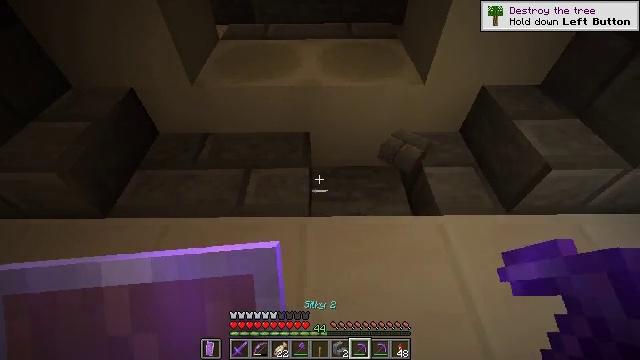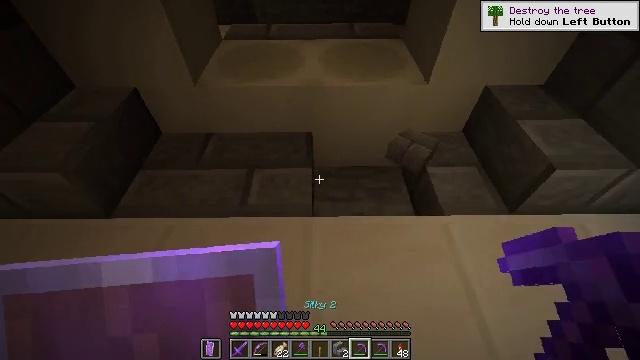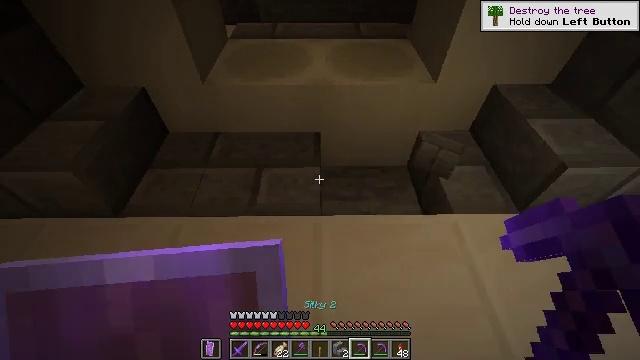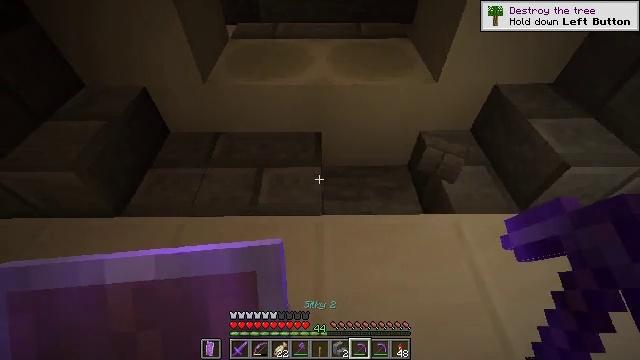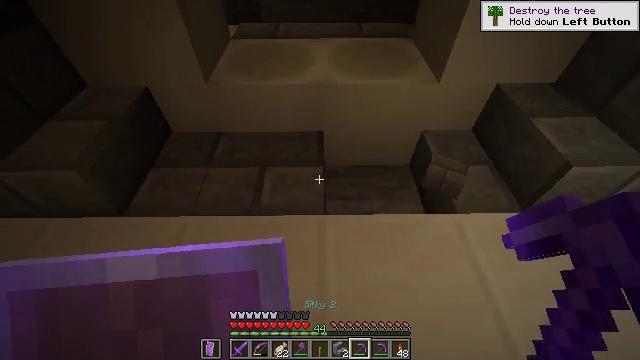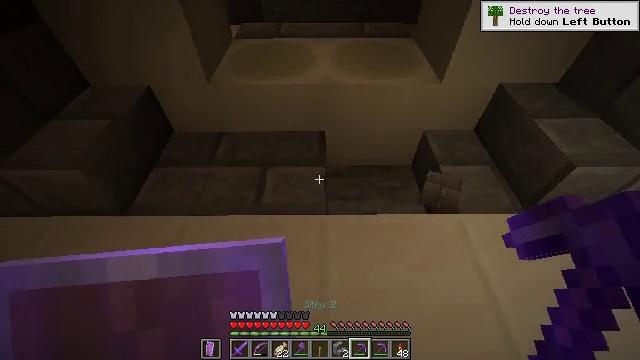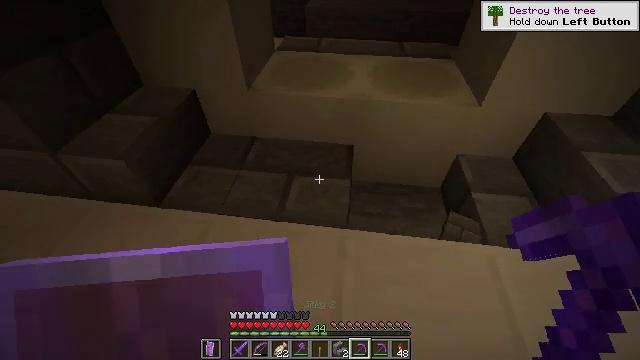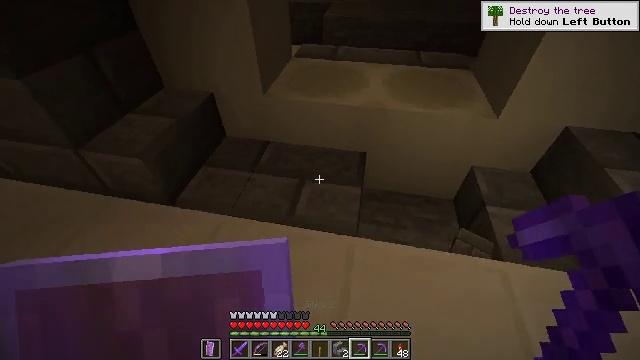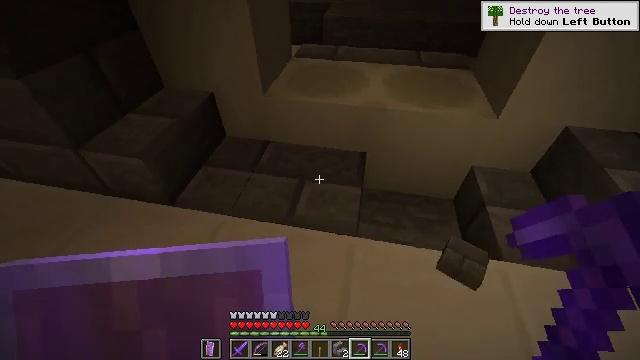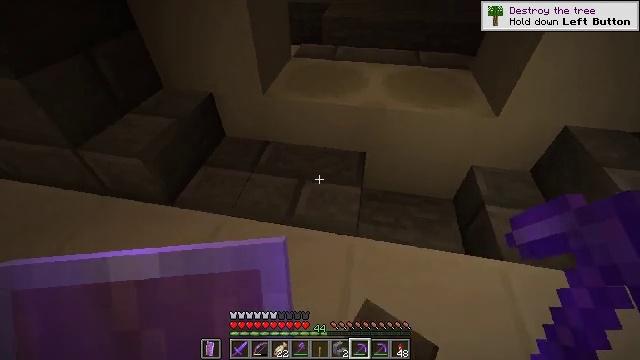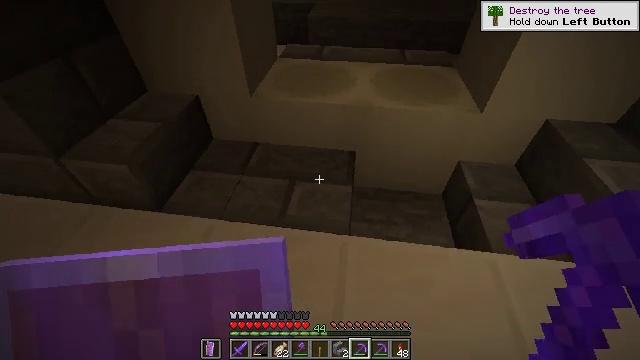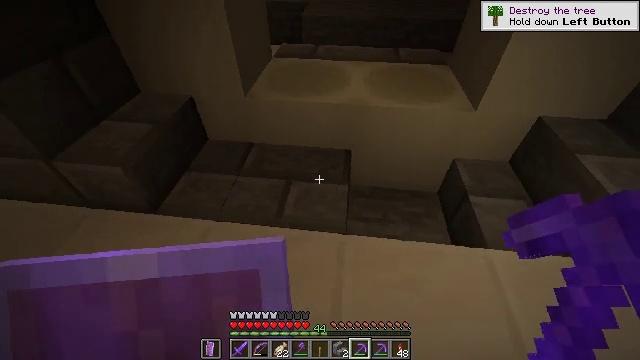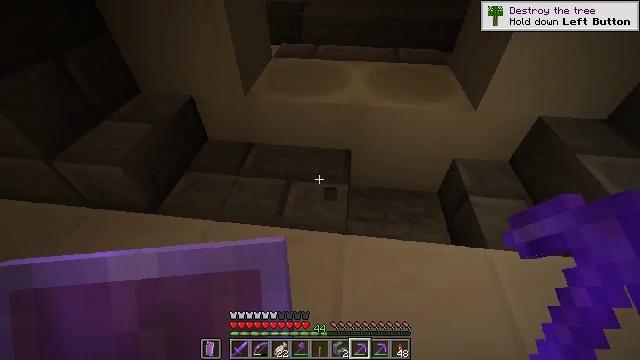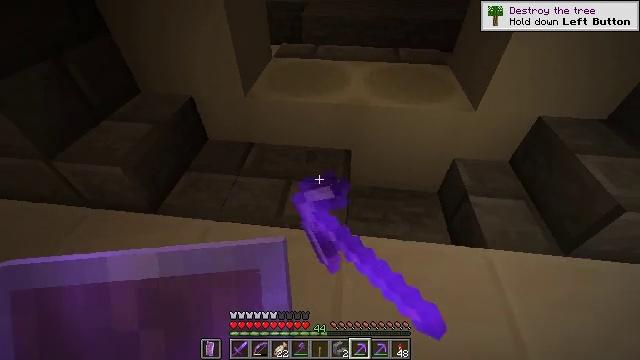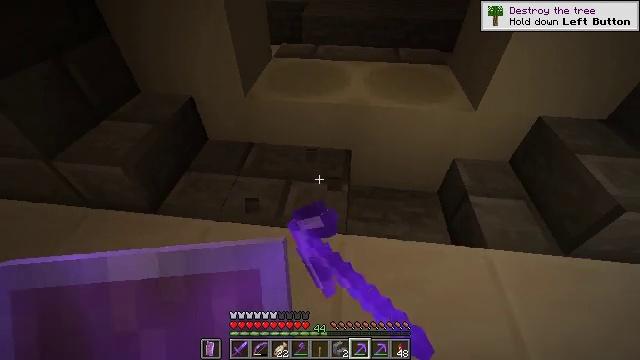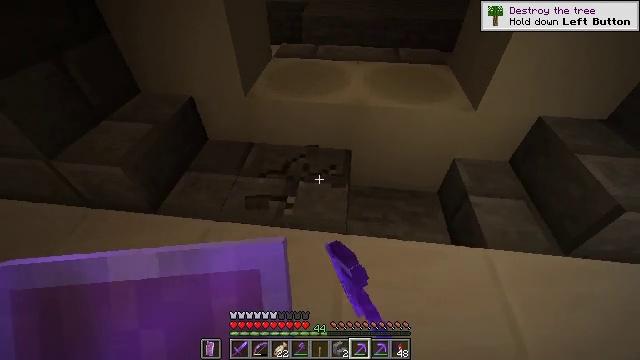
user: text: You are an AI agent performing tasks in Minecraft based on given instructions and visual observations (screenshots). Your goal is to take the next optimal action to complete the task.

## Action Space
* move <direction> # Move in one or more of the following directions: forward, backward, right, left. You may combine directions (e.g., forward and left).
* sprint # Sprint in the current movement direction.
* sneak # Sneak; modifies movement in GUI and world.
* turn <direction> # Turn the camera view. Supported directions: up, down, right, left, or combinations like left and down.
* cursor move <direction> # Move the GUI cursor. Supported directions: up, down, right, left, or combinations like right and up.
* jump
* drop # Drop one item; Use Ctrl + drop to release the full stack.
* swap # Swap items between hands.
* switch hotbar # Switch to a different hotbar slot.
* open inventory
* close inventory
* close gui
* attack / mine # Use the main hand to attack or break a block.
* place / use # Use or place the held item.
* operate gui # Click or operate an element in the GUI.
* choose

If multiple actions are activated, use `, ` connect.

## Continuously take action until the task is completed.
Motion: motion action
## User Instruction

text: Break the stone brick slab to recycle it.
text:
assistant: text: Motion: no_op
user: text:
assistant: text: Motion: no_op
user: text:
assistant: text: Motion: no_op
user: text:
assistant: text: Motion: no_op
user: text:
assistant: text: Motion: no_op
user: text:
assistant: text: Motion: turn left and up
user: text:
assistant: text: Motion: turn left and up
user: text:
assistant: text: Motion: no_op
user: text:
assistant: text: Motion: no_op
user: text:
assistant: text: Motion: turn right
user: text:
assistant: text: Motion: turn right
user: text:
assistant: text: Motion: attack / mine
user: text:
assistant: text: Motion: attack / mine
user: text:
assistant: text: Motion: attack / mine
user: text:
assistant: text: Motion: attack / mine
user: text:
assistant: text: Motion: attack / mine
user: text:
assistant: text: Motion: attack / mine
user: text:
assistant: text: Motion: no_op
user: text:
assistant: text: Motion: no_op
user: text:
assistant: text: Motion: no_op
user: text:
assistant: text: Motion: no_op